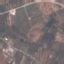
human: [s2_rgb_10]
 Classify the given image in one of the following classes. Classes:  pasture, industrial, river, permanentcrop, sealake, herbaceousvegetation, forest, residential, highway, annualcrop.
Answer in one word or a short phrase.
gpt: PermanentCrop